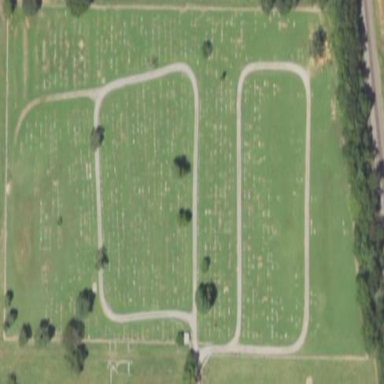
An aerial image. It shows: Cemetery with graves.